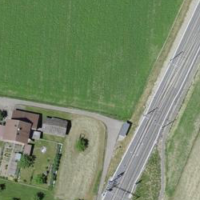
EUNIS habitat code: 25
Species observed at this site:
Equisetum arvense
Fagopyrum esculentum